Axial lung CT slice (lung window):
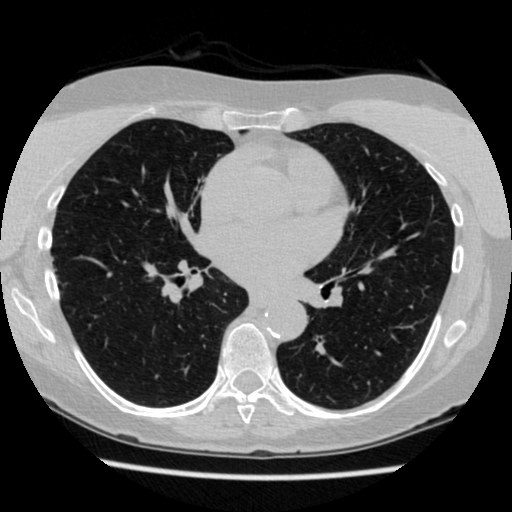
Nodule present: no